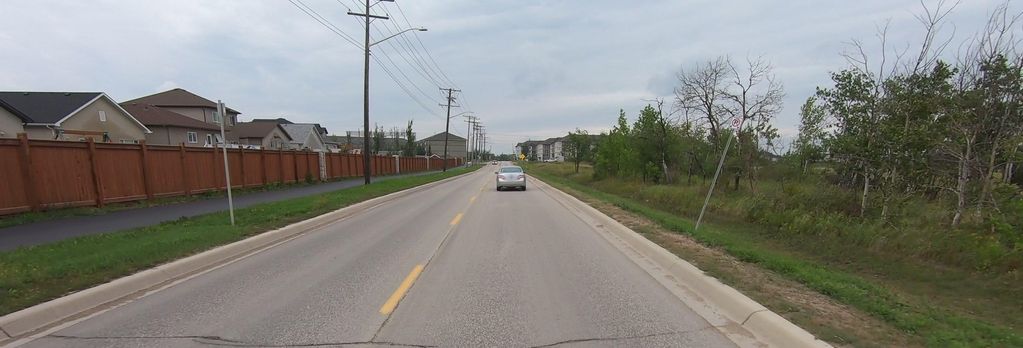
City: winnipeg